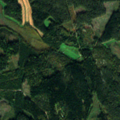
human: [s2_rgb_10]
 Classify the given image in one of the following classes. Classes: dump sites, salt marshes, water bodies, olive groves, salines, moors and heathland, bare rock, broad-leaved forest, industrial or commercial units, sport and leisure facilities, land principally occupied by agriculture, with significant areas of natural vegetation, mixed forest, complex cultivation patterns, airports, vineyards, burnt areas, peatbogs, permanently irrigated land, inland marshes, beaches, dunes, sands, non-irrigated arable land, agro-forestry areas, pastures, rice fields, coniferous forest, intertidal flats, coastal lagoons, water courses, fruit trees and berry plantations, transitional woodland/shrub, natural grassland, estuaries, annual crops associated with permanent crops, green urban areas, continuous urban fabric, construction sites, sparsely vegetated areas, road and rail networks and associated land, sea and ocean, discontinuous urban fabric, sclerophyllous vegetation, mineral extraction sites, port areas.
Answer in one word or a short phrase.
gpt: coniferous forest, mixed forest